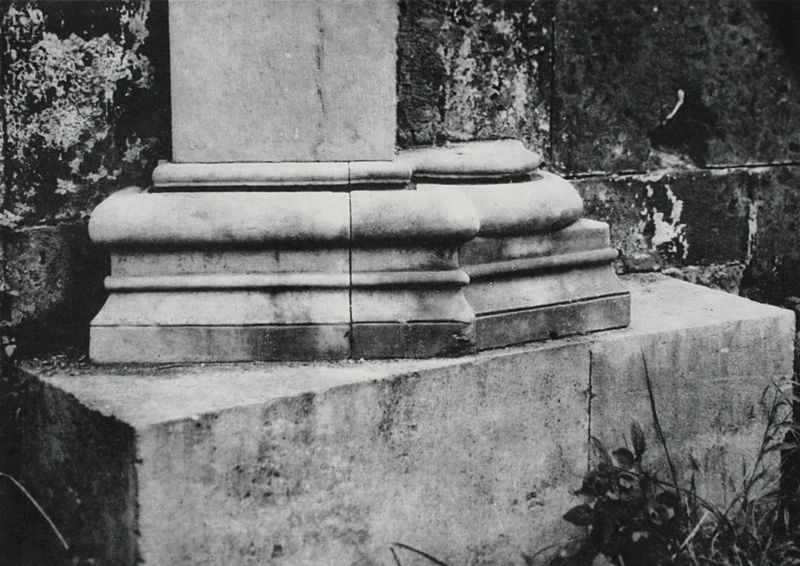
Titel: Rechter Turm, Basis des Pilasters an der gerundeten Wand
Künstler: Liphantes
Standort: Capua
Institution: Brückentoranlage
Schlagwörter: blätter, schatten, weiß, ausschnitt, grau, licht, pfeiler, schwarz, säule, gras, wand, architektur, sockel, stein, bild, gräser, halme, pflanze, pflanzen, risse, mauer, schaden, detail, platte, plinthe, foto, fotografie, photographie, flechten, fugen, moos, schwarzweiß, photo, quader, sandstein, basis, sträcuher, schaft, riß, aufnahme, rundungen, rillen, bewuchs, moose, fundament, gebrochen, attisch, brückentoranlage, capua, rechteckick, säulenfuss, #schaden